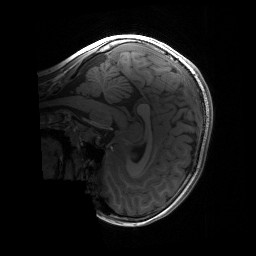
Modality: T1w
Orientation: sagittal
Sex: male
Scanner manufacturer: siemens
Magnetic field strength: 3 T
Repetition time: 1.9 s
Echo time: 0.00243 s